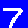
Digit: 7